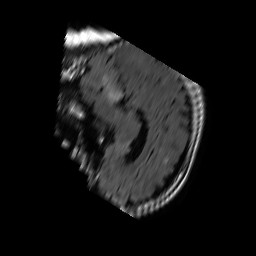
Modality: FLAIR
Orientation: sagittal
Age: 66
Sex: male
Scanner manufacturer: philips
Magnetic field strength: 1.5 T
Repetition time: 6 s
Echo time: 0.12 s